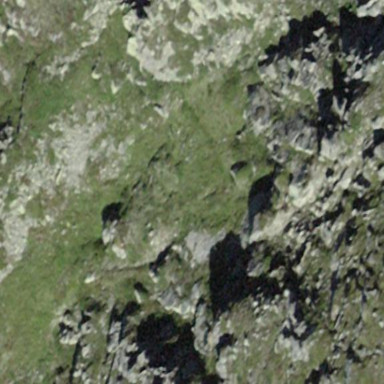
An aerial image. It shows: Landscape dominated by bare rock.